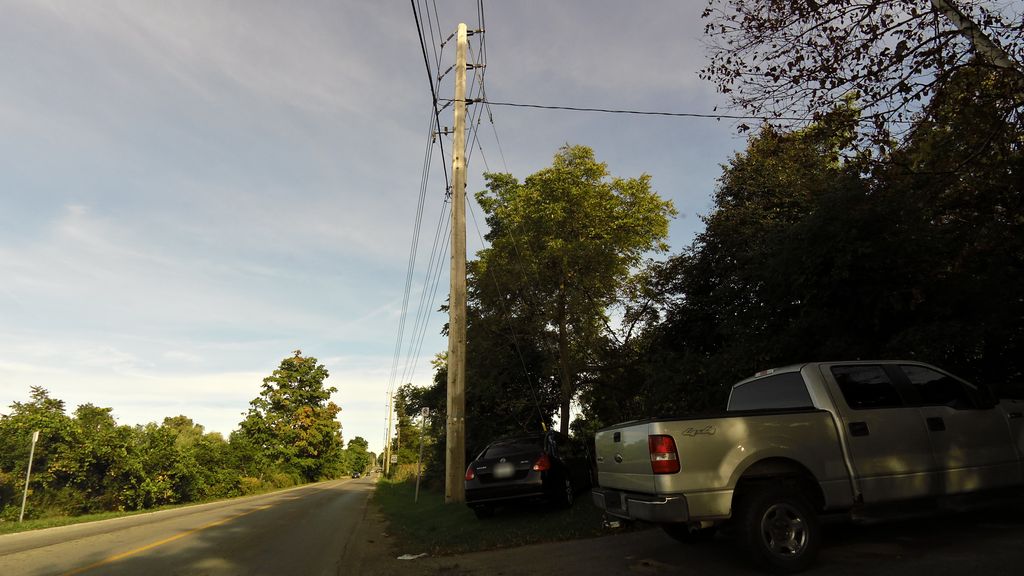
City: hamilton